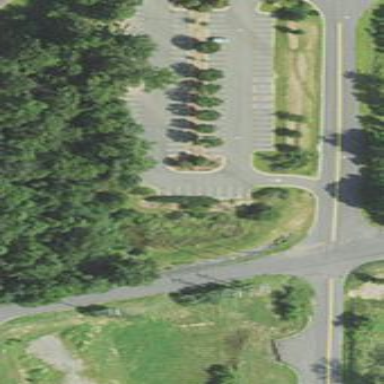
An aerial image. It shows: Parking area with surface dedicated for park and ride.